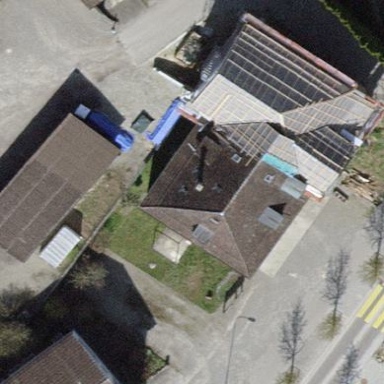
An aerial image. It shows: Building with roof tiles. The roof is side-hipped and oriented along the structure.